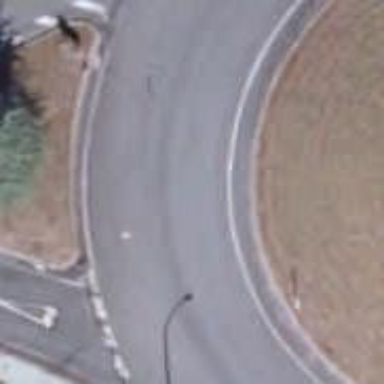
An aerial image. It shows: Residential road with roundabout.